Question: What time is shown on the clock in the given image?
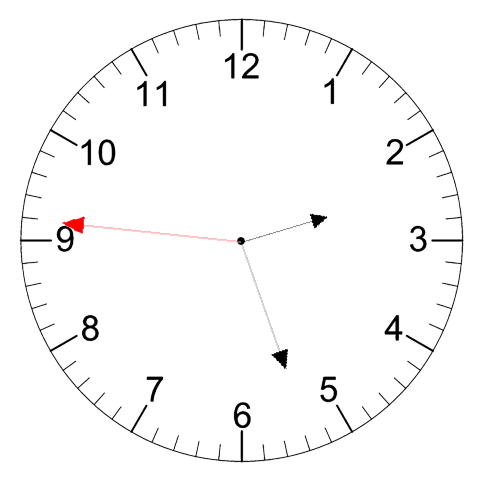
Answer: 02:26:46